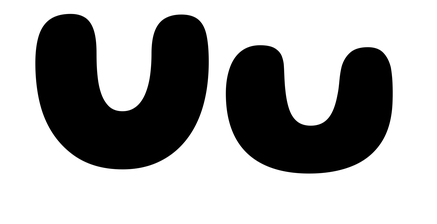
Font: Gluten_Bold